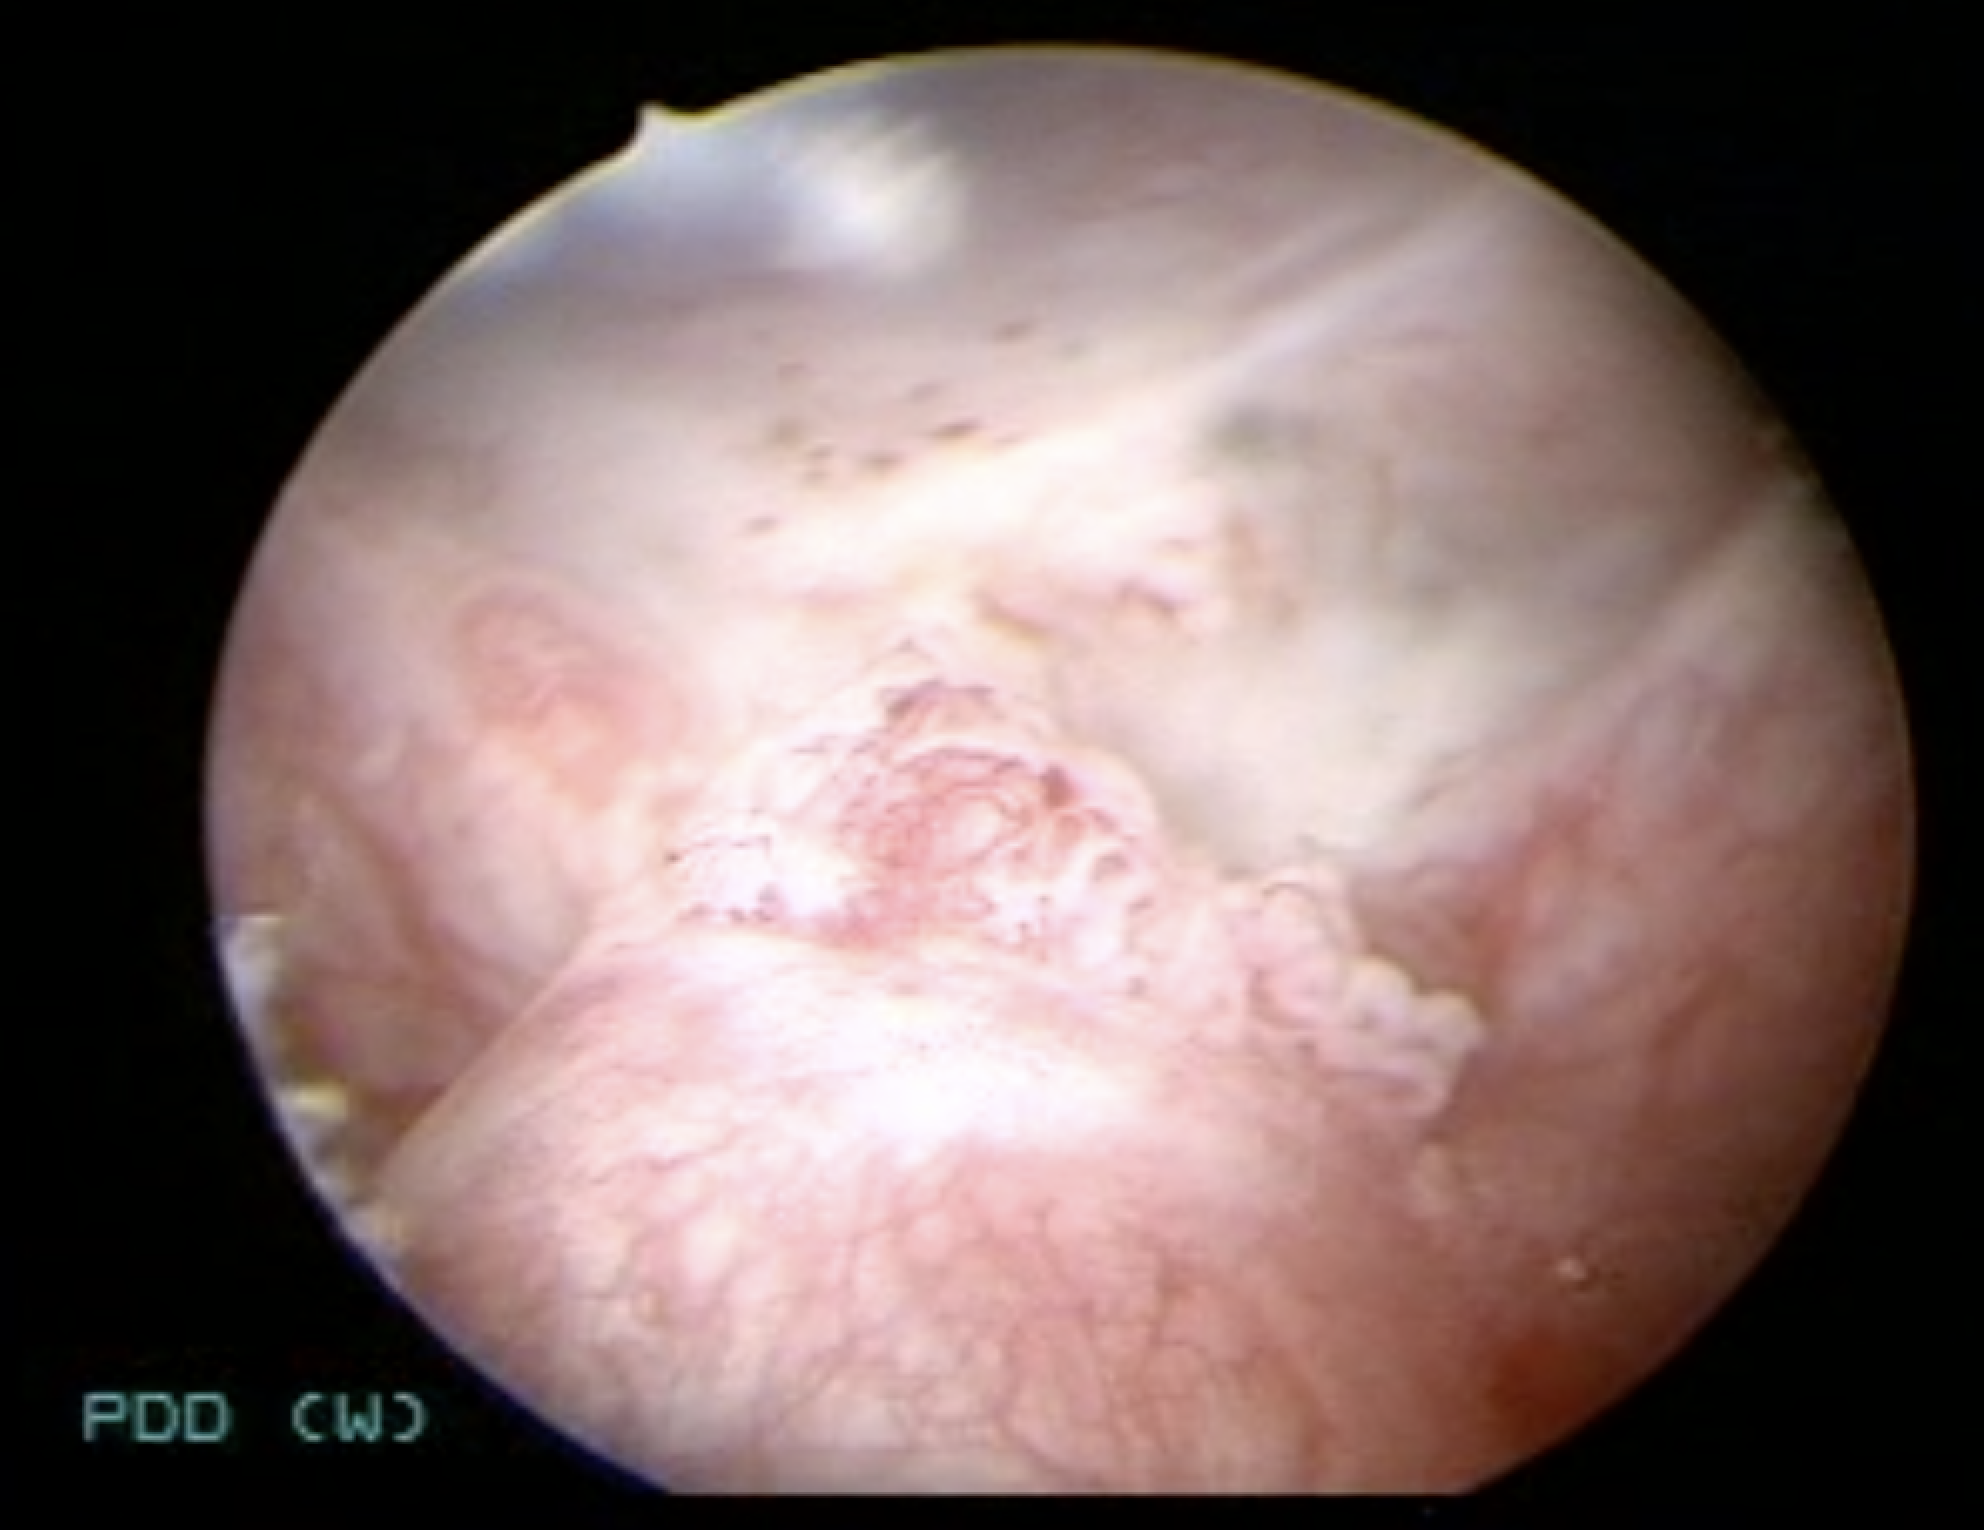
Modality: WLC
Class: Malignant
Subclass: HighGradePapillary
Lesion: Multifocal
Multifocal: 2 to 7
Stage: Ta
Morphology: Papillary
Bladder cancer association: Yes